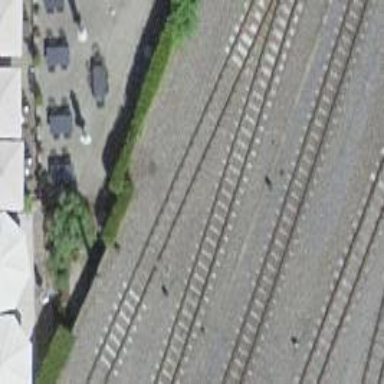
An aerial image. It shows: Narrow-gauge railway with one track passing through service yard.